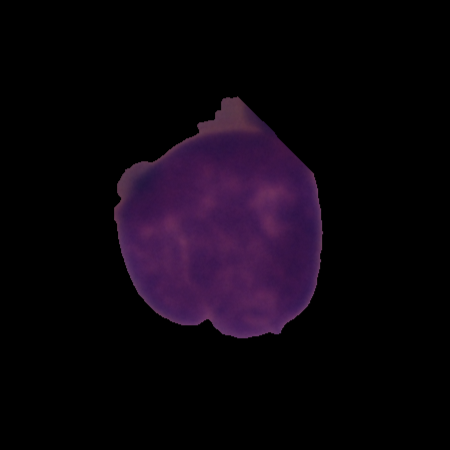
Label: healthy